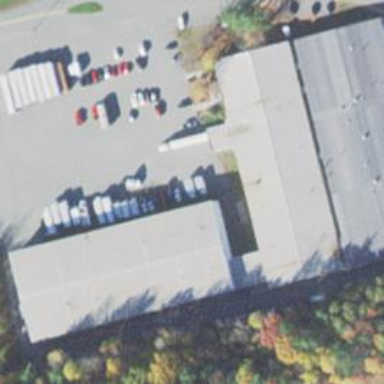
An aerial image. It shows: Manufacturing building.